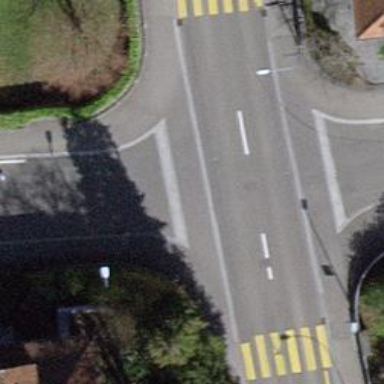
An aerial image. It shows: Road with "give way" sign.